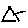
Label: triangle